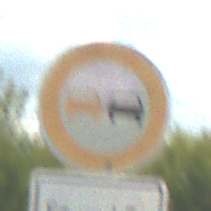
Verkehrszeichen: Ueberholverbot
Zusatzzeichen unten: ZeitangabenMitBeschraenkungAufWochentage8
Umgebung: Outdoor, Suburban
Tageszeit: Midday
Wetter: PartlyCloudy
Licht: Natural
Jahreszeit: Summer
Kontrast: HighContrast